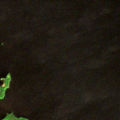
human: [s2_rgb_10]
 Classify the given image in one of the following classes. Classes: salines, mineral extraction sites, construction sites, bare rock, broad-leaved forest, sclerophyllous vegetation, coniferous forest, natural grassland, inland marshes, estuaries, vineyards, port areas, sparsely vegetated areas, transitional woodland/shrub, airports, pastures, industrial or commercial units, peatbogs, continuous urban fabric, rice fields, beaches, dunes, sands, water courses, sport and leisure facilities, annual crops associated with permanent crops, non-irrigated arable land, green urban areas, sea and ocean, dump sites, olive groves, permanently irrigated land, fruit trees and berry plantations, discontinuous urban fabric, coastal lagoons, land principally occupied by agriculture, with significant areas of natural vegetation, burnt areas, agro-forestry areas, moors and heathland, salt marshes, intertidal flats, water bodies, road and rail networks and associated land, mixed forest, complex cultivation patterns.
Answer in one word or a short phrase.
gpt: peatbogs, water bodies